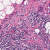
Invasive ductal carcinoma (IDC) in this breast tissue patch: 0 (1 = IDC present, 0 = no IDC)